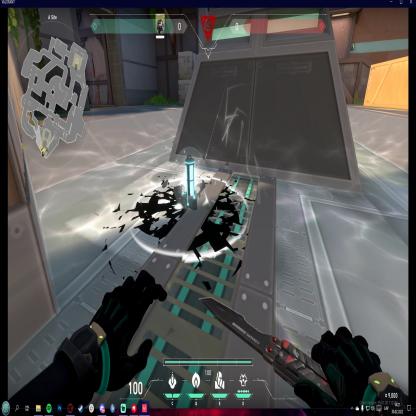
Label: planted spike